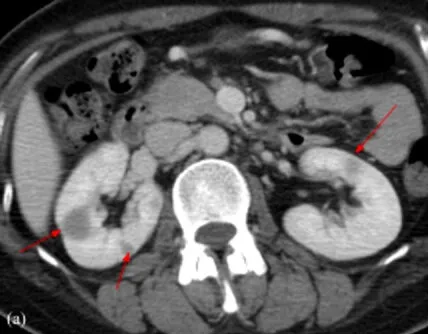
Contrast-enhanced abdominal CT scan axial.
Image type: radiology (ct)